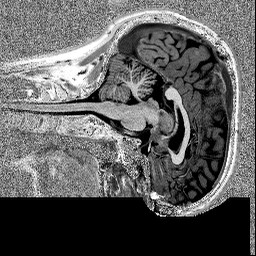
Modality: MP2RAGE
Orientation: sagittal
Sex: male